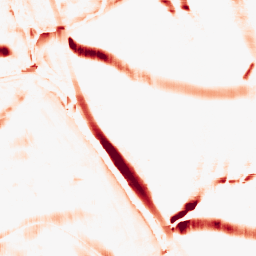
Category: morphological
Decomposition family: morphological_rect
Decomposition parameters: operation: opening
width: 20
height: 20
Upsampling method: cubic_mitchell
Upsampling parameters: scale: 8
Upsampling scale: 8